Question: How can I convert this column into a whole number instead of a decimal?

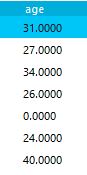
Answer: After setting the 'DataSource' for your 'DataGridView', specify the <URL> of that column:
'''
dataGridView1.Columns["age"].DefaultCellStyle.Format = "N0";
'''